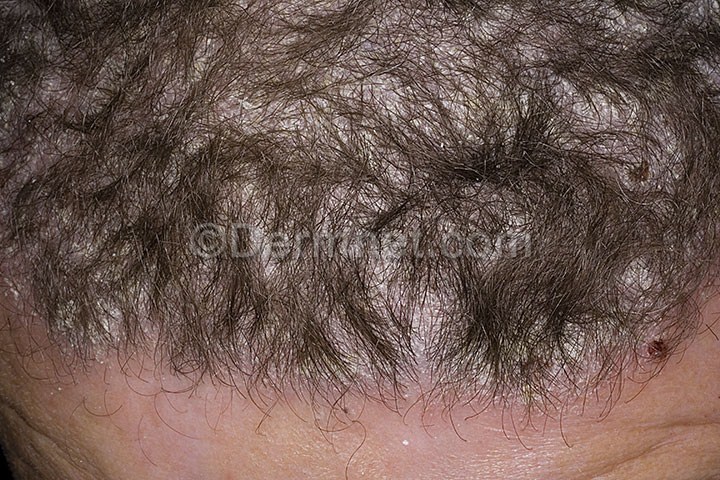
Disease: Psoriasis pictures Lichen Planus and related diseases